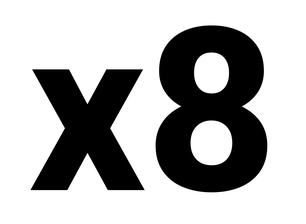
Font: Roboto_ExtraBold